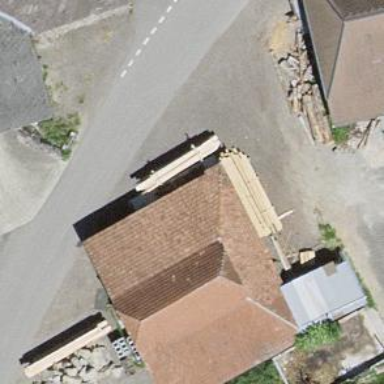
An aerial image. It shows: Barn.